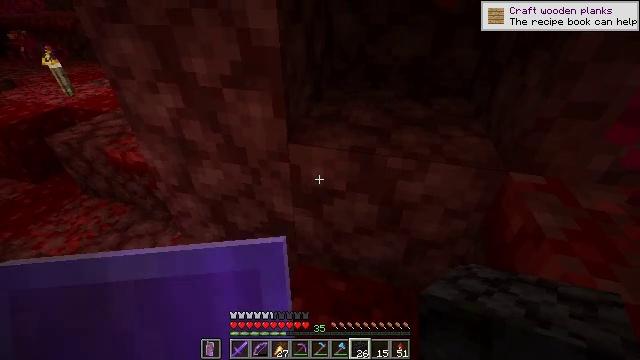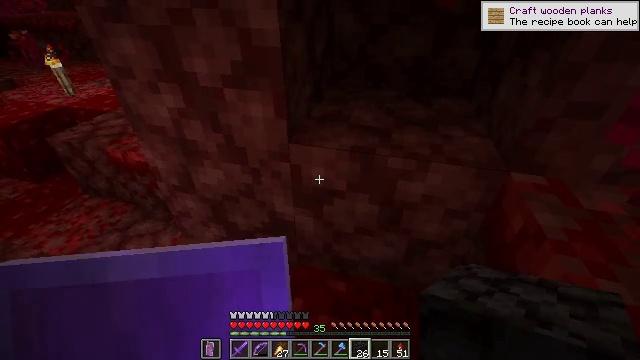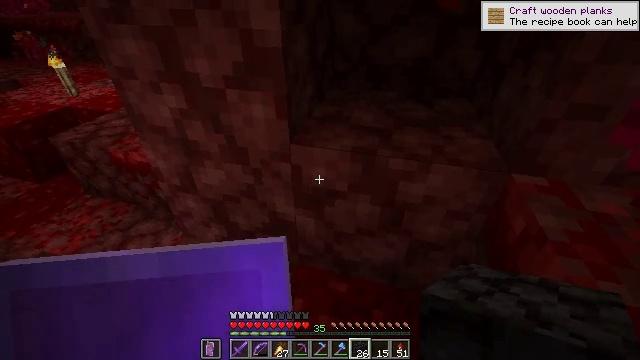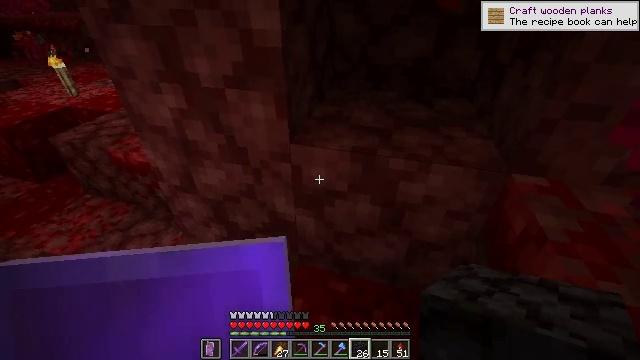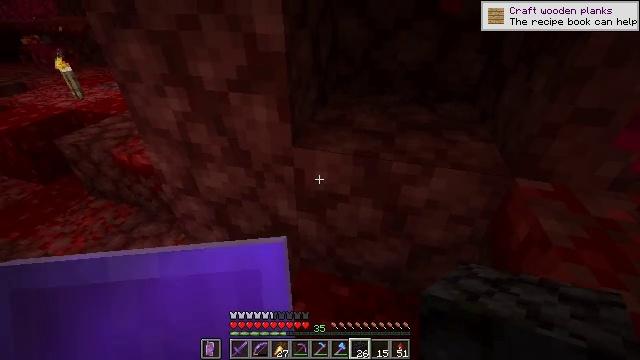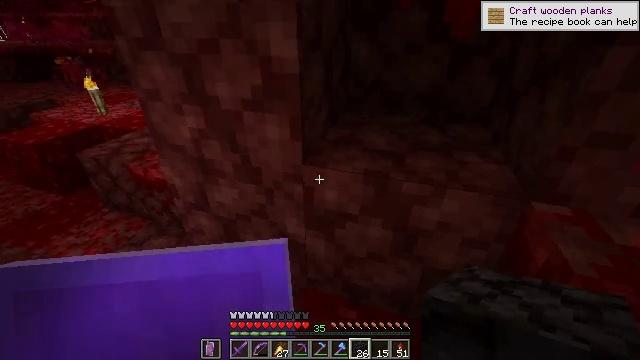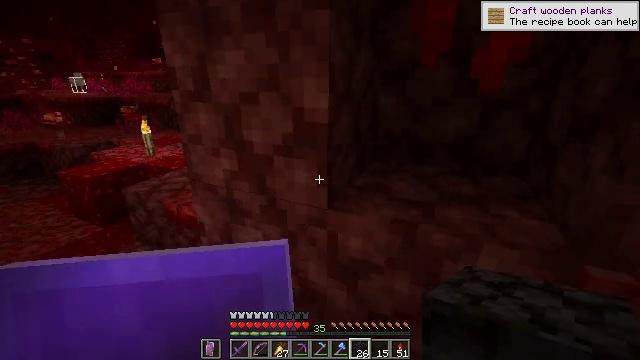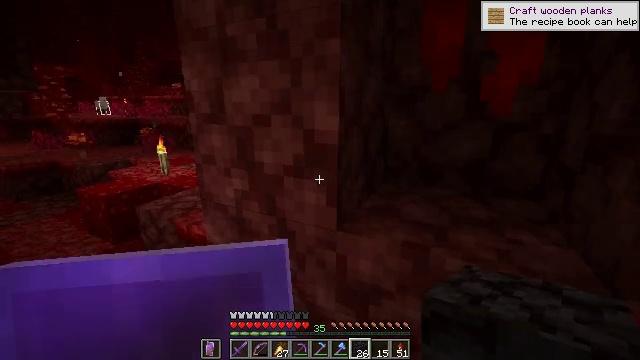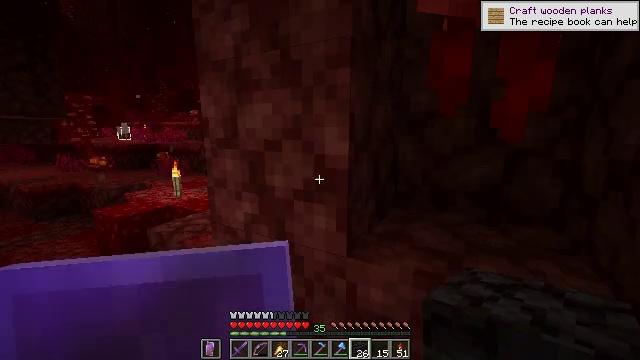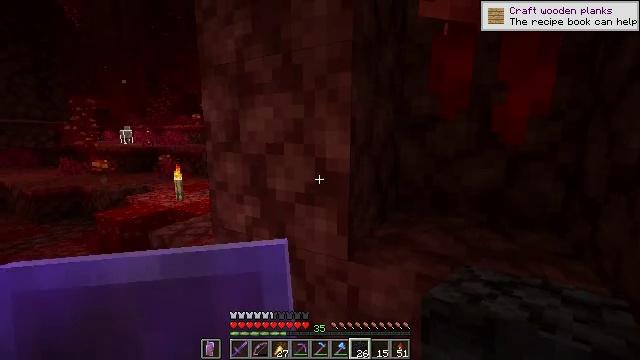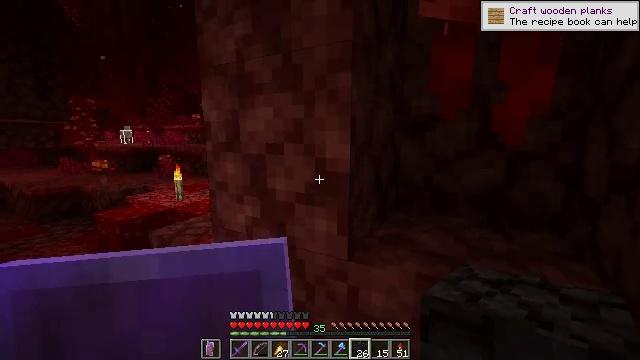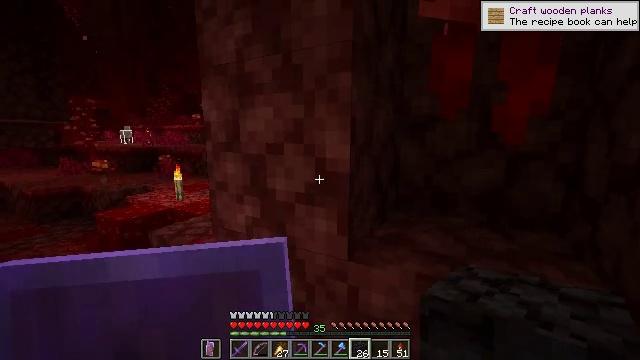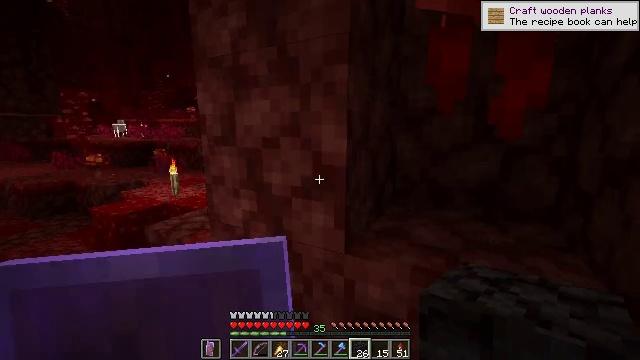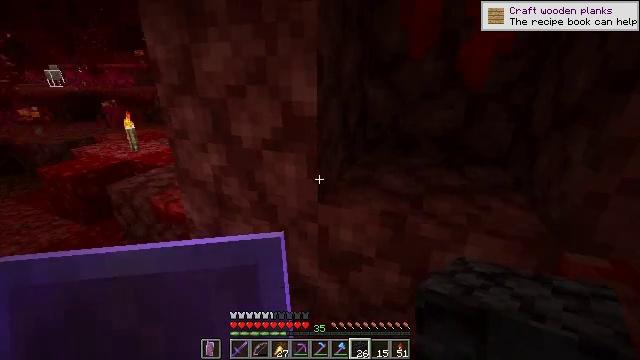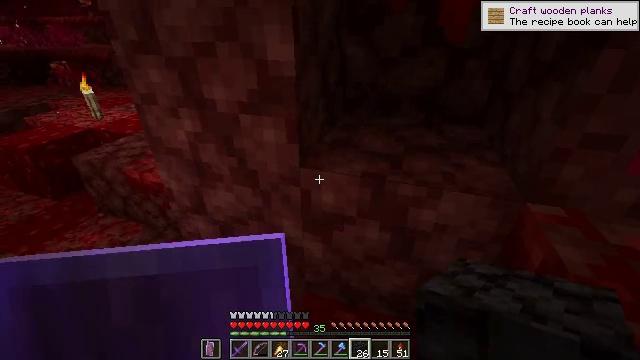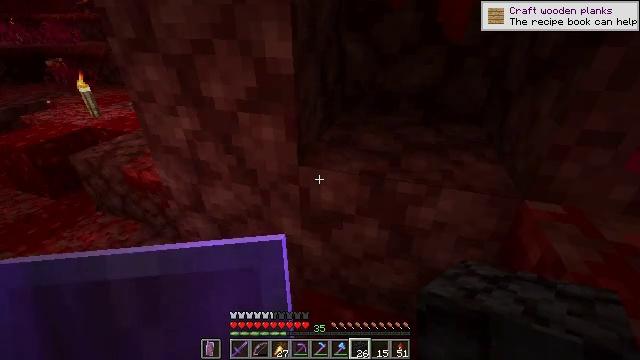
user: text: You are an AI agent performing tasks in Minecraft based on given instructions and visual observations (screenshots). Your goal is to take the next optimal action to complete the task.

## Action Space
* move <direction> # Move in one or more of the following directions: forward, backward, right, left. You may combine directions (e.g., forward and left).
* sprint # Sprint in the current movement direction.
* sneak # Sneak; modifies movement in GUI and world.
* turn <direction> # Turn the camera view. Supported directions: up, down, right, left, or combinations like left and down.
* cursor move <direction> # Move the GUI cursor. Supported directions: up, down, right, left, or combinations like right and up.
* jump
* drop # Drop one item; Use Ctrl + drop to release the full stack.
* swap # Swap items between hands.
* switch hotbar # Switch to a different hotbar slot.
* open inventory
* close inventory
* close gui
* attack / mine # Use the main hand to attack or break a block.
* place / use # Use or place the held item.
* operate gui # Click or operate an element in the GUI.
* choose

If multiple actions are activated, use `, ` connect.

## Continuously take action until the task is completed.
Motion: motion action
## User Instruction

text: Gather the nether wart block from a crimson forest.
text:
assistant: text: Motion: no_op
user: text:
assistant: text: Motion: no_op
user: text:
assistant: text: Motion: no_op
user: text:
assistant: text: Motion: no_op
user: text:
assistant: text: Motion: turn left and up
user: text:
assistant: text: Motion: turn left and up
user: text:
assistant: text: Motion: turn left and up
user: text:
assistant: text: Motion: turn left and up
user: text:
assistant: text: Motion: no_op
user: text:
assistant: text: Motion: no_op
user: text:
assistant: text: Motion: no_op
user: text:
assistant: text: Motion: turn down
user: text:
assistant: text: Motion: turn right and down
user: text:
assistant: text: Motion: turn right and down
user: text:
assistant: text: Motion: no_op
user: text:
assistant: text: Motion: no_op
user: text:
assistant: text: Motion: no_op
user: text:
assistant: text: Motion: turn left and up
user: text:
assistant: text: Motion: turn left and up
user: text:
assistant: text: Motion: turn up
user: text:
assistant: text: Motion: no_op
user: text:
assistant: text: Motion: turn right and down
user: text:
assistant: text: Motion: turn right and down
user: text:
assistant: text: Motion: turn right and down
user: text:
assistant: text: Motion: no_op
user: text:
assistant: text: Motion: no_op
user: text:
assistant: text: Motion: no_op
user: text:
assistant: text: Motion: no_op
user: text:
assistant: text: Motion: no_op
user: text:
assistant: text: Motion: no_op